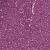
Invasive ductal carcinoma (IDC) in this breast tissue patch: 1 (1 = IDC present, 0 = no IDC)